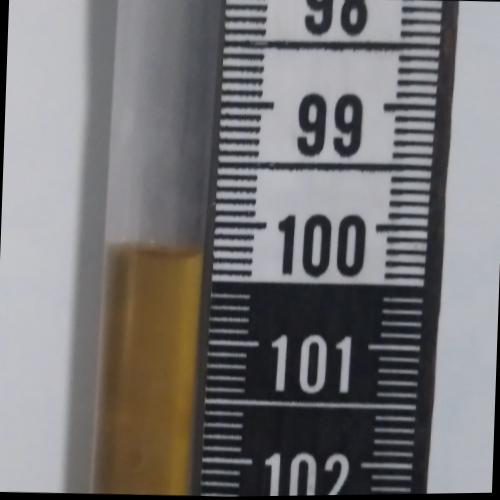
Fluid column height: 100.3 cm